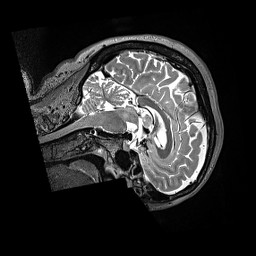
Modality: T2w
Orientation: sagittal
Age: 57
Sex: female
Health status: ill
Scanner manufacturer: siemens
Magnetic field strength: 3 T
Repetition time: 3.2 s
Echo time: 0.564 s